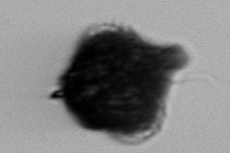
Label: Gonyaulax